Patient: sex M, age 81
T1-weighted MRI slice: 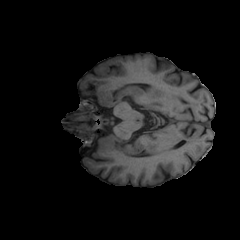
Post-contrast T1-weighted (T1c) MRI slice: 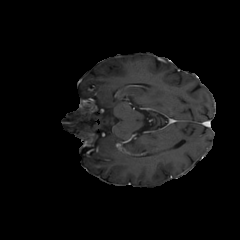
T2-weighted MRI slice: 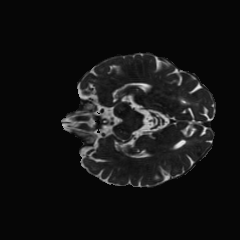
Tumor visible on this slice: no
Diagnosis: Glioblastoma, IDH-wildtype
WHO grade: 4